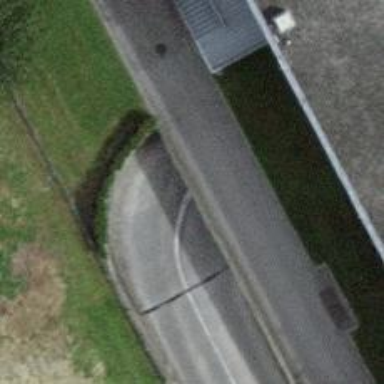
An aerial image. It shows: Parking entrance.